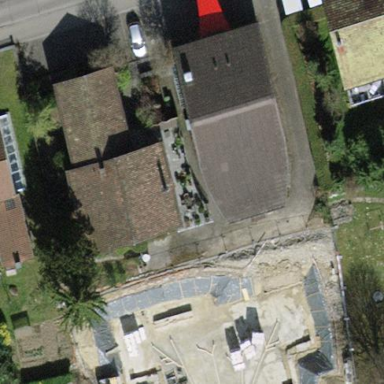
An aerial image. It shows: Cinema building.